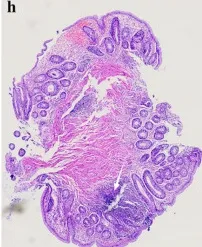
(h-k) Microscopic images showing (white arrow) inflammatory cell infiltration in the mucosa lamina propria and mucosa intramuscular, more foam phagocyte, focal lymphocyte aggregation, small-vessel proliferation, and surrounding collagen-like deposition. Hematoxylin-eosin staining.
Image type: pathology (h&e)